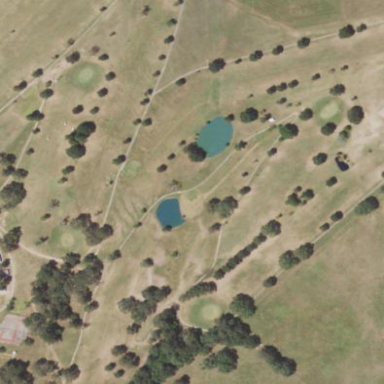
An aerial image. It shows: Golf course surrounded by greenery.